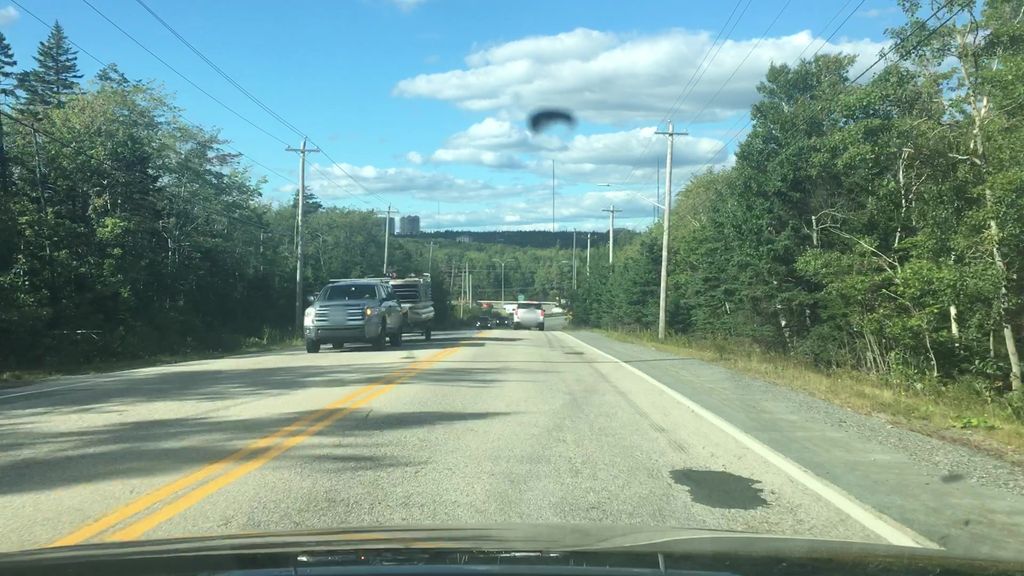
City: halifax